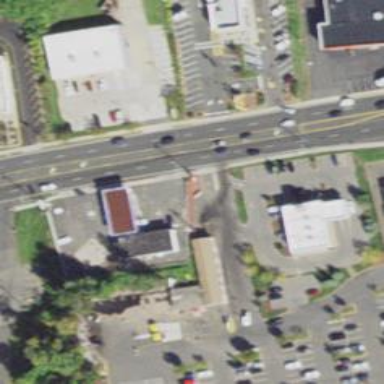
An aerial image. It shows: Convenience shop.